Aerial crown-view tile of a tropical tree (Barro Colorado Island, Panama), acquired 20250616:
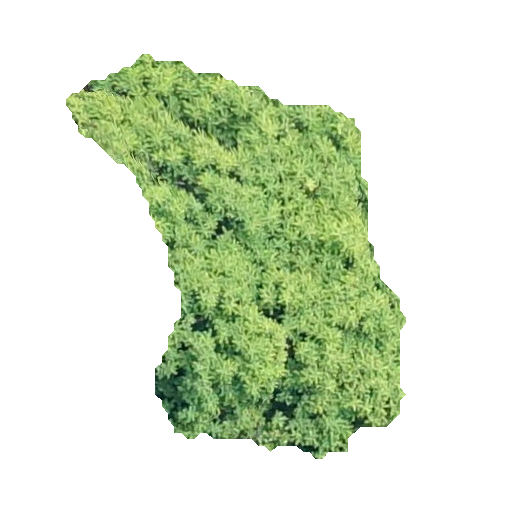
Species: Spondias mombin
GBIF accepted scientific name: Spondias mombin
Crown area: 120.114 m²